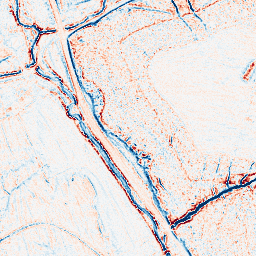
Category: edge_preserving
Decomposition family: anisotropic_diffusion
Decomposition parameters: iterations: 5
kappa: 10
gamma: 0.2
Upsampling method: cubic_catmull_rom
Upsampling parameters: scale: 2
Upsampling scale: 2